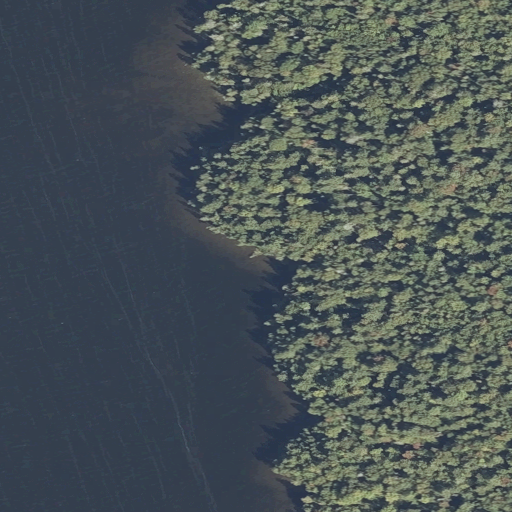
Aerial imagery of cape in Maine named White Point containing open water, evergreen forest, mixed forest, and herbaceous wetlands